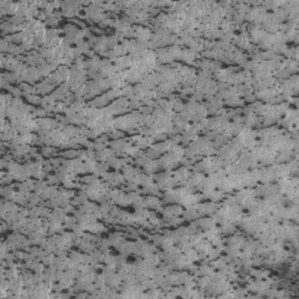
Label: frost